Interaction volume radius: 10 \u00c5
Interaction volume height: 25 \u00c5
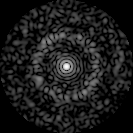
Disorder parameter: 0.822